Question: I know this should be very simple especially given all the information and example codes online, but for some reason I just can't get this to work.
I have a Label and a Panel on a winform. I want the label only to follow the mouse pointer when it enters and moves within the panel.
I got it working, but its location is totally shifted and it is always changing when you move the winform.
Here is the MouseMove and other events:
'''
constructor MainForm;
begin
InitializeComponent();
label2.Visible:=false;
end;
method MainForm.panel1_MouseMove(sender: System.Object; e: System.Windows.Forms.MouseEventArgs);
begin
//label2.Location := panel1.PointToScreen(e.Location);
label2.Location := self.PointToScreen(e.Location);
label2.Invalidate;
end;
method MainForm.panel1_MouseEnter(sender: System.Object; e: System.EventArgs);
begin
label2.Visible:=true;
end;
method MainForm.panel1_MouseLeave(sender: System.Object; e: System.EventArgs);
begin
label2.Visible:=false;
end;
'''
As suggested by larstech, I modified the code, but the label is still showing up outside of the box as the image below is showing.

Thanks,
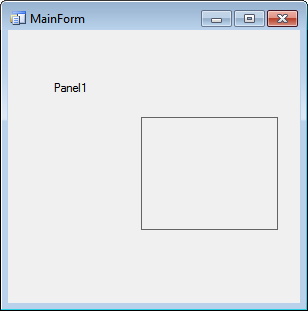
Answer: I don't know 'delphi-prism', but wouldn't it just be:
'''
label2.Location := e.Location;
'''
Since the Label is not a child control, try this:
'''
label2.Location := new Point(panel1.Left + e.Location.X, panel1.Top + e.Location.Y);
'''
Obviously, I may not have the syntax right.
If you are just trying to move a ToolTip, this works in c#:
'''
private ToolTip _tips = new ToolTip();
private void panel1_MouseMove(object sender, MouseEventArgs e) {
_tips.Show("test", panel1, e.Location.X + 10, e.Location.Y + 10);
}
'''